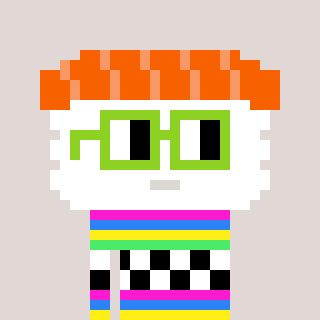
a pixel art character with square light green glasses, a nigiri-shaped head and a magenta-colored body on a warm background